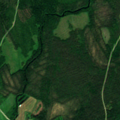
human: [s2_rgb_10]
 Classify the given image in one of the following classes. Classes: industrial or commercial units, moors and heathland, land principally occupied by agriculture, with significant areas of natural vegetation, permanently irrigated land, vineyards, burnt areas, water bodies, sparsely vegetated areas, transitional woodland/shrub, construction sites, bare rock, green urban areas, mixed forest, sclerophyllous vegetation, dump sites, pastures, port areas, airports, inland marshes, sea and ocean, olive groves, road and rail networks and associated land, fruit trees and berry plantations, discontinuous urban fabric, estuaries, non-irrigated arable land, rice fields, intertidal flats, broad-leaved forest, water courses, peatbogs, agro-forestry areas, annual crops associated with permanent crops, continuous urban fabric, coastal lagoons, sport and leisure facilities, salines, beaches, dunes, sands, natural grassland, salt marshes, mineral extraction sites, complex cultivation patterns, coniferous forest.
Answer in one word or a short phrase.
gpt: land principally occupied by agriculture, with significant areas of natural vegetation, coniferous forest, mixed forest